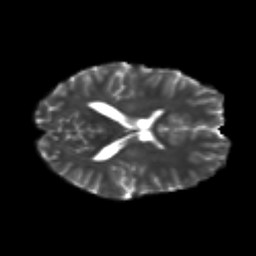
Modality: T2w
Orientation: axial
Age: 19
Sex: female
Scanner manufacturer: siemens
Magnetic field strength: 3 T
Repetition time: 3.5 s
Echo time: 0.113 s